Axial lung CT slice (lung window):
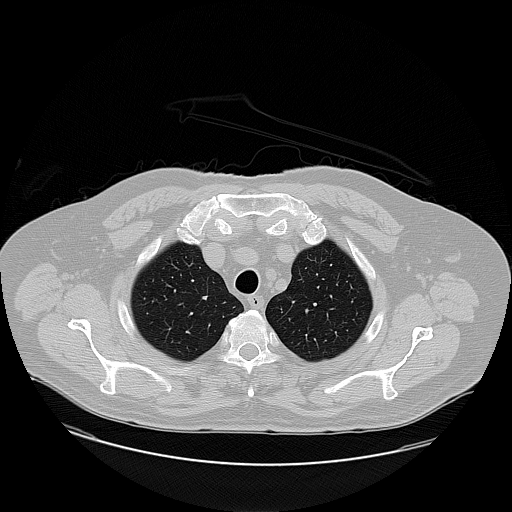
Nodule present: no